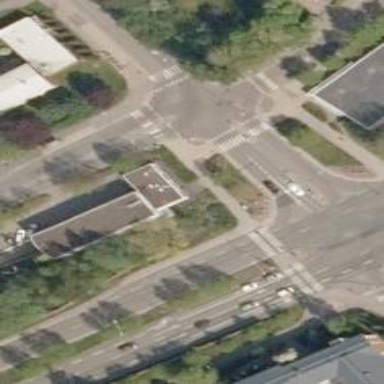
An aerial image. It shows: Asphalt cycleway.